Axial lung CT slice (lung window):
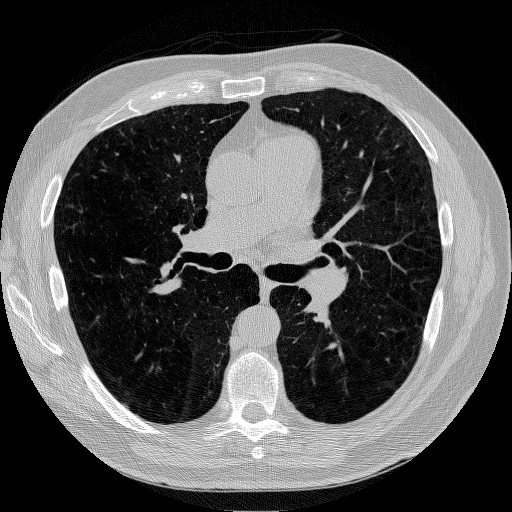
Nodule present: no